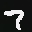
Label: 7